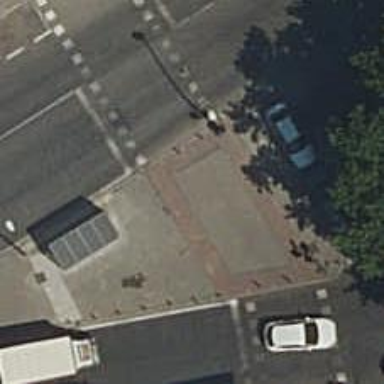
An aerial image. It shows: Bus stop with sheltered platform for public transport.